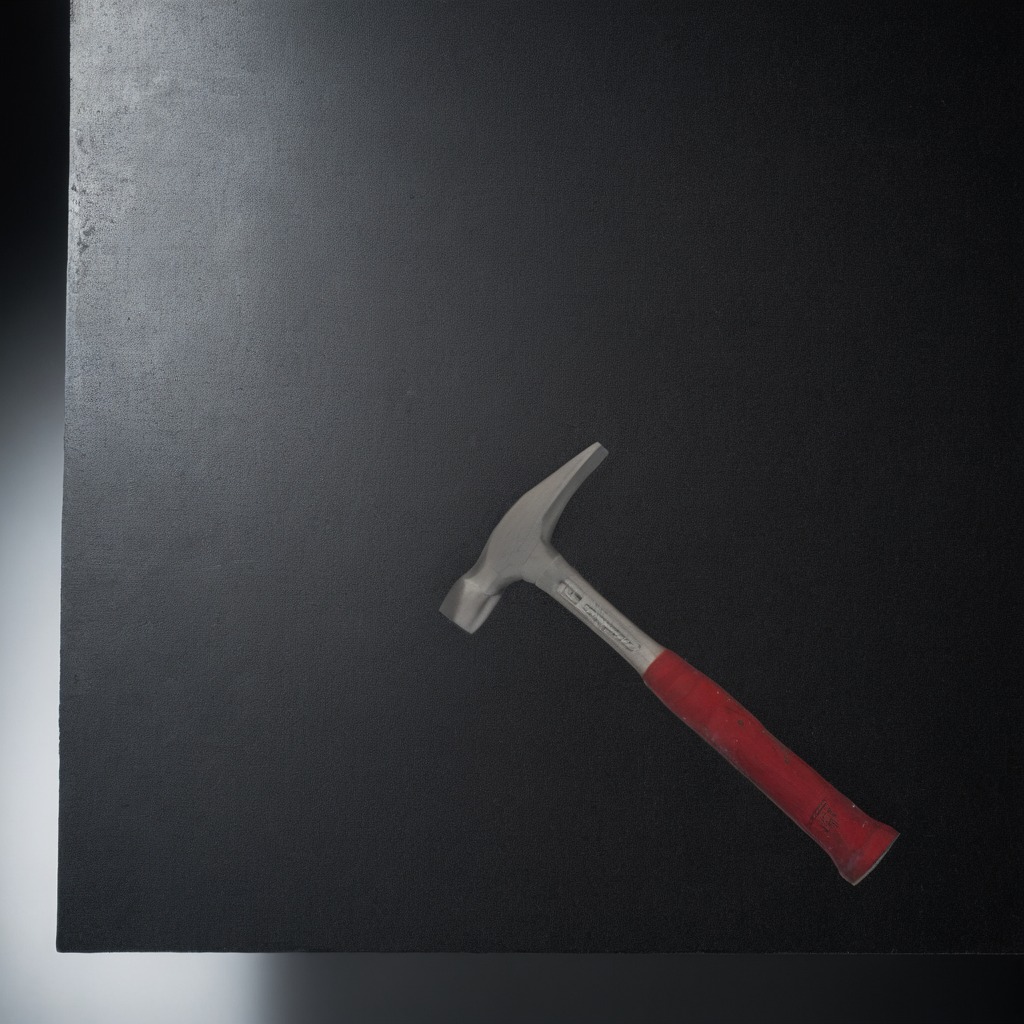
A hammer is lying on the tabletop.